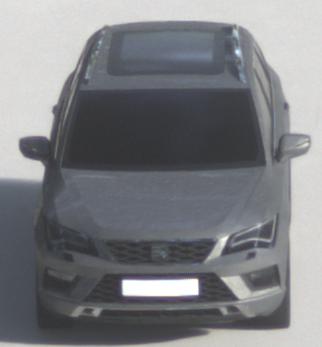
Make: SEAT
Model: Ateca 1.0 TSI Ecomotive
Detailed model: Ateca (5FP)
Model produced from: 2016/08
Model produced until: 2018/08
Doors: 5
Color: gray
Road condition: dry road
Daytime: morning or afternoon
Contrast: low contrast